Question: Short version:
How do I go from the left graph to the right one. Also, do I need to manually clear the duplicate commits (root2, a', b') or the GC will prune them at some point in the future?

Long version:
Due to a bad CVS to git port I ended up with two alternate histories in the same repo when I imported branch_1 from CVS when master had been already created in git. As can be seen, there are commits of branch_1 that are unique, but there are others that are duplicates. What is the easiest way to fix this?
I have some ideas but not sure how to execute them. One would be to remove branch_1 altogether and start again, but I don't know how to make git recognize that 'root1' and 'root2' are the same so that all patches get applied on the same line. Another idea would be to rebase onto and somehow remove and . But I think that since there is no common ancestor, a normal rebase will not work
In reality, the duplicate commits and unique commits of the branch are hundreds so something very manual is not good
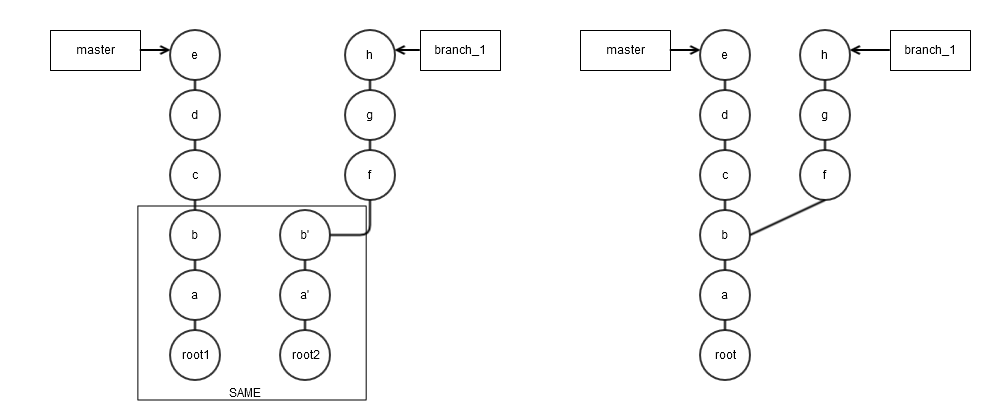
Answer: Note that the rebase you are asking for will rewrite the commit hashes of commits on 'branch_1'. I am using 'b' and 'b'' to indicate the commit hashes of the commits in your beautiful figure.
'''
git checkout branch_1
git rebase --onto b b'
'''
This matches the following form of 'git rebase' from the manual page:
'''
git rebase --onto <newbase> <upstream>
'''
Based on the manual, the following will then happen.
1. All changes made by commits in the current branch but that are not in <upstream> are saved to a temporary area.
2. The current branch is reset to <upstream>, or <newbase> if the --onto option was supplied.
3. The commits that were previously saved into the temporary area are then reapplied to the current branch, one by one, in order.